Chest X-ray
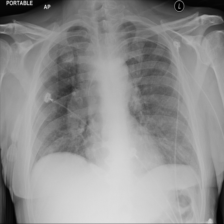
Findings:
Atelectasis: negative
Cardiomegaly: negative
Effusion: negative
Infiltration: negative
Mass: positive
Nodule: negative
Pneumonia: negative
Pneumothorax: negative
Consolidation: negative
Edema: negative
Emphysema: negative
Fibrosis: negative
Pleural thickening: negative
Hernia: negative